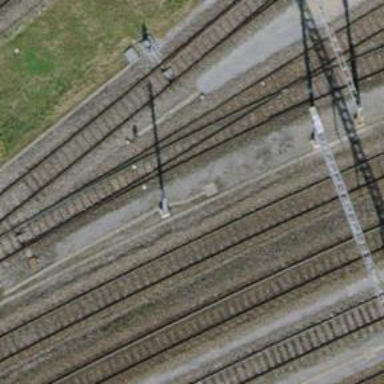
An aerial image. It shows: Railway switch.